五年级 · 立体几何学
如图, 封闭玻璃容器里装有液体（单位: cm）, 坚放时液体刚好成正方体的形状,横放时液体高

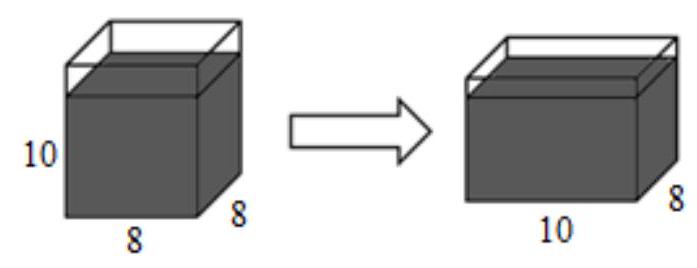
A. 1.6
B. 2
C. 6
D. 6.4

答案: D
解析: 解$\mathrm{D}$

【分析】根据正方体体积 $=$ 棱长 $\times$ 棱长 $\times$ 棱长, 求出液体体积, 再根据长方体的高 $=$ 体积 $\div$ 底面积, 求出横放时液体高即可。

【详解】 $8 \times 8 \times 8 \div(10 \times 8)$

$=512 \div 80$

$=6.4(\mathrm{~cm})$

故答案为: $\mathrm{D}$

【点睛】关键是掌握并灵活运用长方体和正方体体积公式。